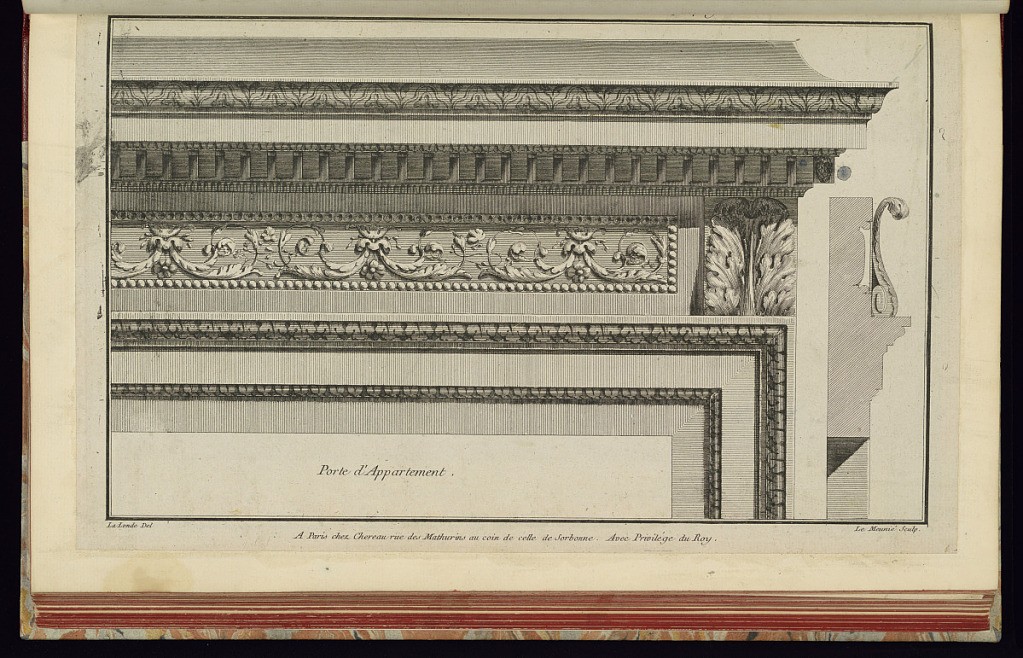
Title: Porte d'Appartement
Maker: Richard de Lalonde, French, active 1780–96
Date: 1785-1788
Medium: Etching on off-white laid paper
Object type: Print
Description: Apartment door design with lamb tongue ornamented cornice, and molding with fluting, bead course, scrolling leaf, and lamb's tongue decoration. The profile contours of the door is shown at the right. The print has been trimmed such that series title, letter, and number are not apparent.